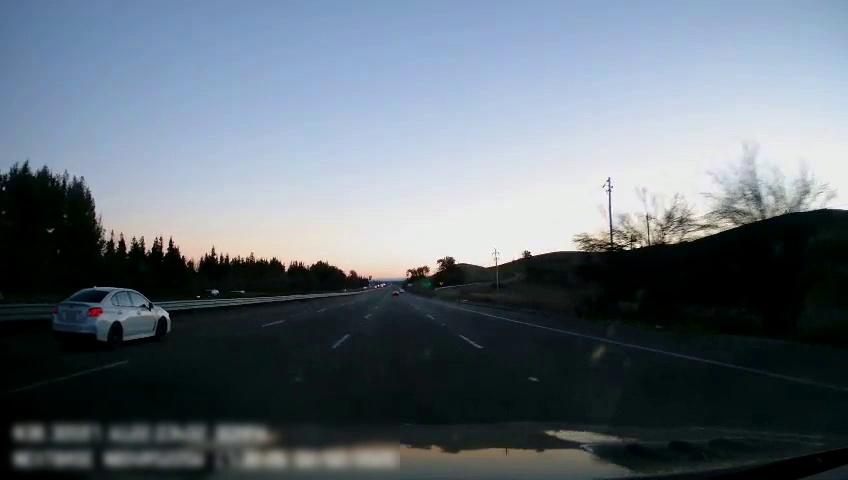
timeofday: Day
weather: Sunny
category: Drivable Space
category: Vehicles | Car
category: Vehicles | SUV
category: Lanes | Current Lane
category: Lanes | Current Lane
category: Lanes | Alternate Lane
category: Lanes | Alternate Lane